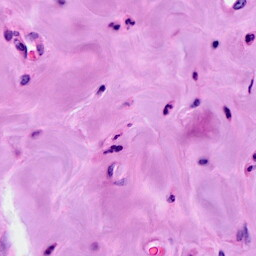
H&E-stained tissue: Breast